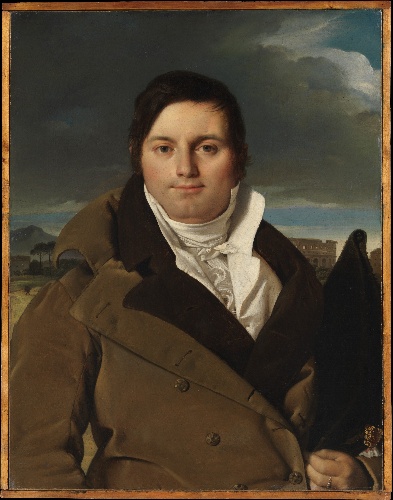
Title: Joseph-Antoine Moltedo (born 1775)
Artist: Jean Auguste Dominique Ingres
Artist bio: French, Montauban 1780–1867 Paris
Date: ca. 1810
Object type: Painting
Classification: Paintings
Medium: Oil on canvas
Dimensions: 29 5/8 x 22 7/8 in. (75.2 x 58.1 cm)
Department: European Paintings
Credit line: H. O. Havemeyer Collection, Bequest of Mrs. H. O. Havemeyer, 1929
Accession year: 1929
Repository: Metropolitan Museum of Art, New York, NY
Tags: Men|Portraits